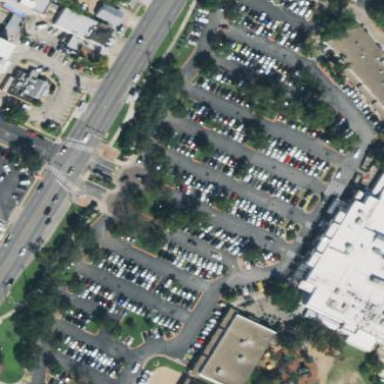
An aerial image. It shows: Parking area with surface.